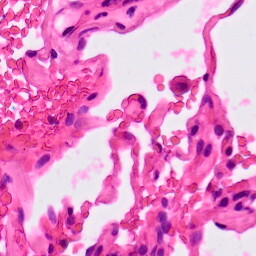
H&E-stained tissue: Lung